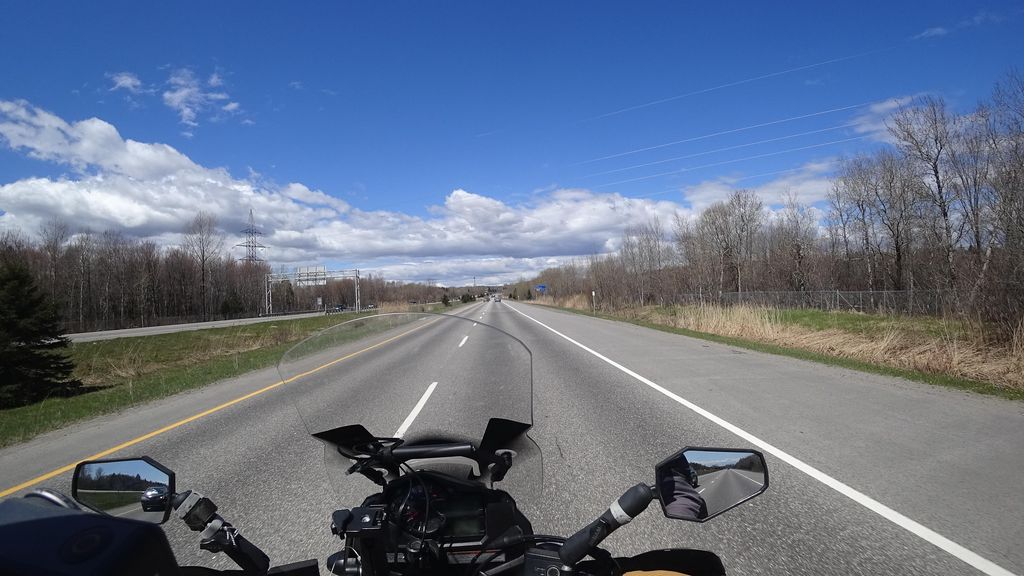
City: quebec_city